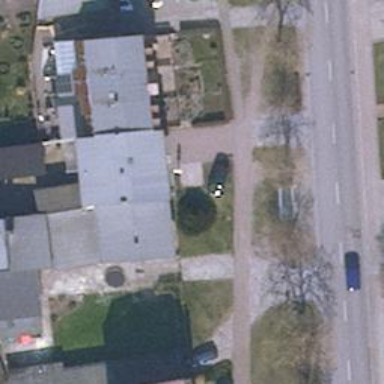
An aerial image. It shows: Kiosk.